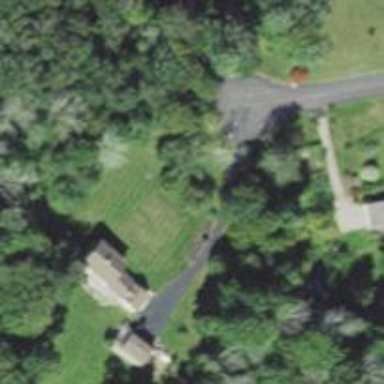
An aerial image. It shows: Residential driveway.